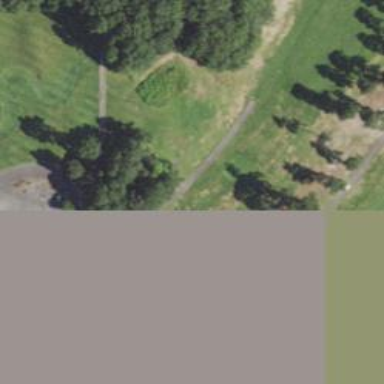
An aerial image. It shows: Path for both roads and golfers.